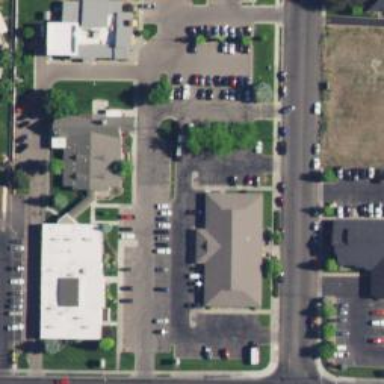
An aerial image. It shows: Healthcare clinic.